Field crop: maize
Growth stage: 1
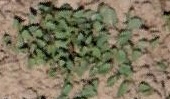
Species: convolvulus